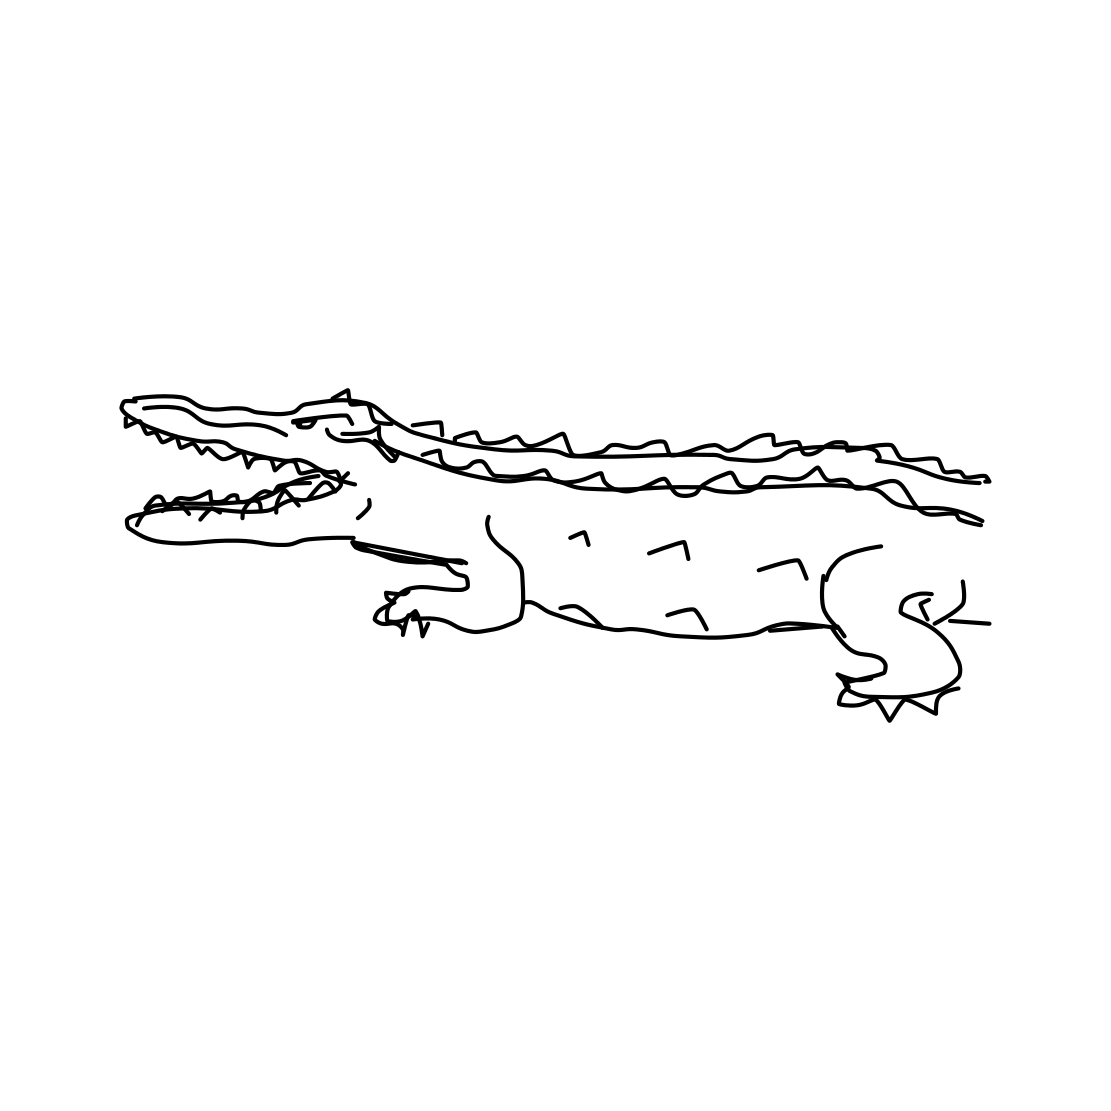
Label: crocodile